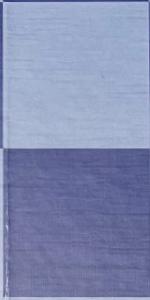
Label: Empty